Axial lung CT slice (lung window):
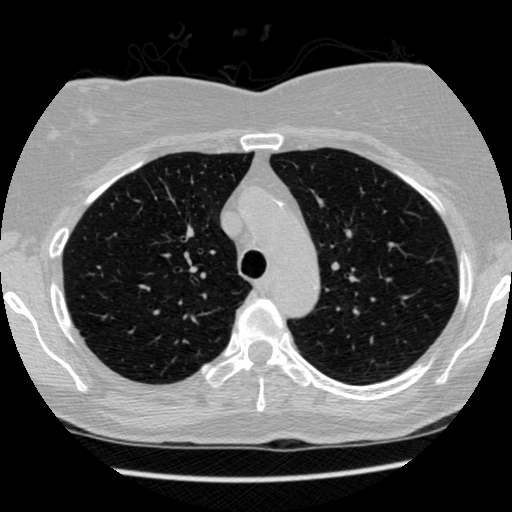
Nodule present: no